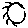
Label: sun